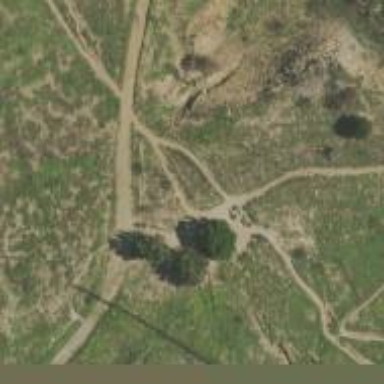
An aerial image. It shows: Path.